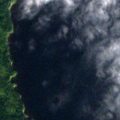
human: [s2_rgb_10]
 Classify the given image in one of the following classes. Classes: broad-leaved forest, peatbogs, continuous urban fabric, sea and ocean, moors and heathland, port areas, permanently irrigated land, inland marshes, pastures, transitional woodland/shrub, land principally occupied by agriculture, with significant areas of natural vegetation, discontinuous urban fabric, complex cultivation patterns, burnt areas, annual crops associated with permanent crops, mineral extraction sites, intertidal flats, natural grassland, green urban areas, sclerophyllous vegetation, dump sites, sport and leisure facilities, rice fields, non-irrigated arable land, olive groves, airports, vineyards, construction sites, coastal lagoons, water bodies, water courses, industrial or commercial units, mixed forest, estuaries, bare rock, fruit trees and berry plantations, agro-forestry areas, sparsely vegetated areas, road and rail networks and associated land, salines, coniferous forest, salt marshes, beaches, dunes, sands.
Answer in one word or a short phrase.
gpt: coniferous forest, mixed forest, water bodies